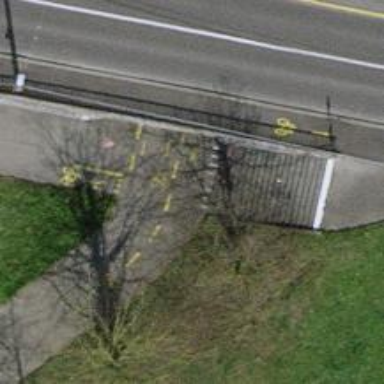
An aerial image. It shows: Pedestrian tunnel under the road.